Question: New coder try to fit GoogleMap in my view.
I have searched a lot of information and I have come to this conclusion, but it does not work for me.
override func loadView() {
'''
var markerList = [GMSMarker]()
// Create a GMSCameraPosition
let camera = GMSCameraPosition.camera(withLatitude: 4.390205, longitude: 2.154007, zoom: 8)
let mapView = GMSMapView.map(withFrame: CGRect.zero, camera: camera)
mapView.isMyLocationEnabled = true
view = mapView
mapView.settings.myLocationButton = true
//mapView.setMinZoom(10, maxZoom: 20)
//create markers
for loc in arrayOfMapStops {
let marker = GMSMarker()
marker.position = CLLocationCoordinate2D(latitude: loc.lat, longitude: loc.long)
marker.title = loc.address
marker.snippet = loc.type
if loc.type == "Entrega" {marker.icon = GMSMarker.markerImage(with: .green)}
else {marker.icon = GMSMarker.markerImage(with: .blue)}
marker.map = mapView
markerList.append(marker)
}
//fit map to markers
var bounds = GMSCoordinateBounds()
for marker in markerList {
bounds = bounds.includingCoordinate(marker.position)
}
let update = GMSCameraUpdate.fit(bounds)
mapView.moveCamera(update)
}
'''
The map is not adjusted with the proper zoom.

Anyone can help me with the zoom issue?
Thanks in advance :)
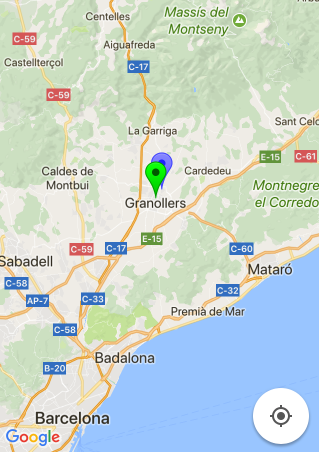
Answer: I solved the problem by myself. I use DispatchQueue to set the right zoom to my map.
Here is my final code:
'''
override func loadView() {
var markerList = [GMSMarker]()
// Create a GMSCameraPosition
let camera = GMSCameraPosition.camera(withLatitude: 40.4167 , longitude: -3.70325, zoom: 8)
let mapView = GMSMapView.map(withFrame: CGRect.zero, camera: camera)
mapView.isMyLocationEnabled = true
view = mapView
mapView.settings.myLocationButton = true
//mapView.setMinZoom(10, maxZoom: 20)
//create markers
for loc in arrayOfMapStops {
let marker = GMSMarker()
marker.position = CLLocationCoordinate2D(latitude: loc.lat, longitude: loc.long)
marker.title = loc.address
marker.snippet = loc.type
if loc.type == "Entrega" {marker.icon = GMSMarker.markerImage(with: .green)}
else {marker.icon = GMSMarker.markerImage(with: .blue)}
marker.map = mapView
markerList.append(marker)
}
delay(seconds: 3) { () -> () in
//fit map to markers
var bounds = GMSCoordinateBounds()
for marker in markerList {
bounds = bounds.includingCoordinate(marker.position)
}
let update = GMSCameraUpdate.fit(bounds, withPadding: 100.0)
mapView.animate(with: update)
}
}
func delay(seconds: Double, completion:@escaping ()->()) {
let when = DispatchTime.now() + seconds
DispatchQueue.main.asyncAfter(deadline: when) {
completion()
}
}
'''
:)